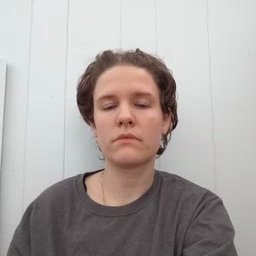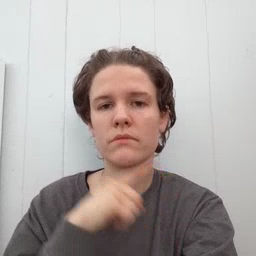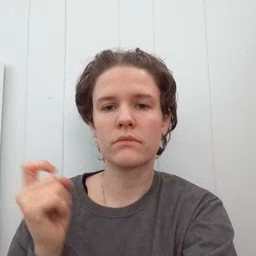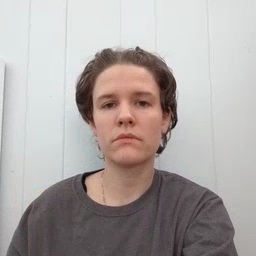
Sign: dry